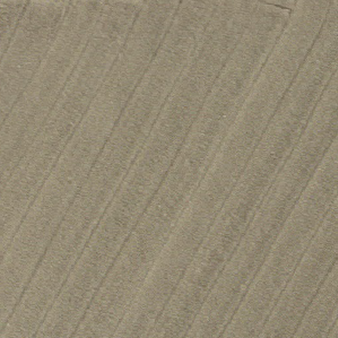
Label: other